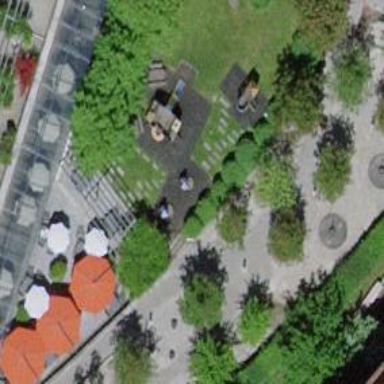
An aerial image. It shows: Playground area for leisure land.